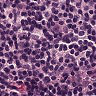
Metastatic tissue present: no